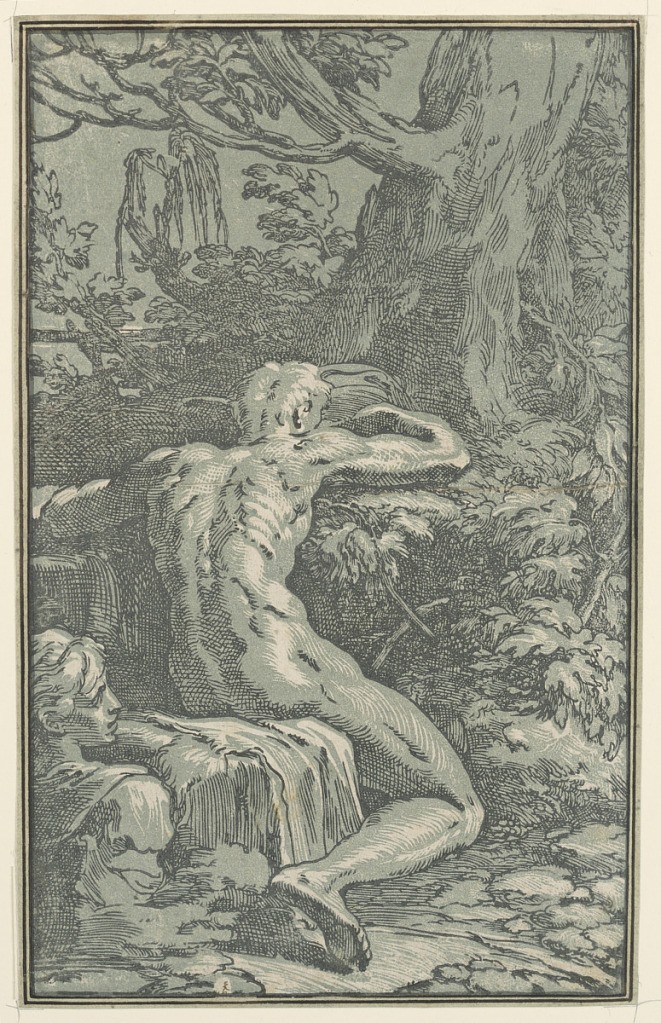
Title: Nude Man Seen from Behind (Narcissus?)
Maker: Francesco Mazzola, called Parmigianino, Italian, 1503 – 1540
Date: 1527–1530
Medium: Chiaroscuro woodcut from two blocks in green and black on white paper
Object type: Print
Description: Chiaroscuro woodcut print in green (tone block) and black (line block). Nude man seen from behind, seated in the wilderness, possibly Narcissus.